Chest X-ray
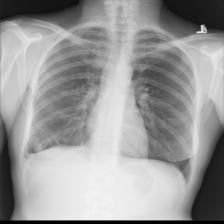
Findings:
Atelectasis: negative
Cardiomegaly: negative
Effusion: negative
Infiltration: negative
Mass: negative
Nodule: negative
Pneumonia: negative
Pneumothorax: negative
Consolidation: negative
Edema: negative
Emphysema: negative
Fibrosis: negative
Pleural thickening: negative
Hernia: negative